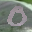
Label: 0